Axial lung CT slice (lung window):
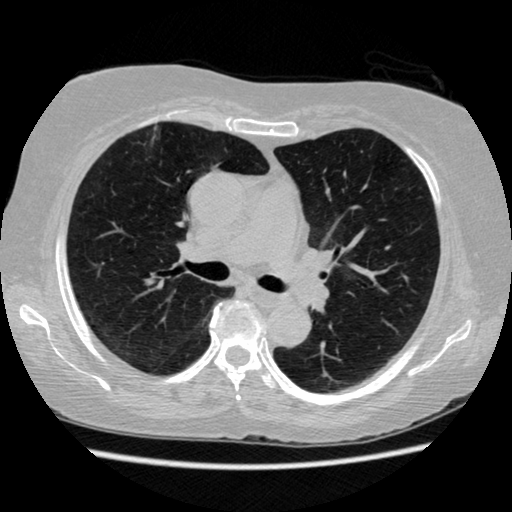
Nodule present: no